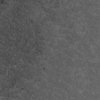
Label: not_dusty